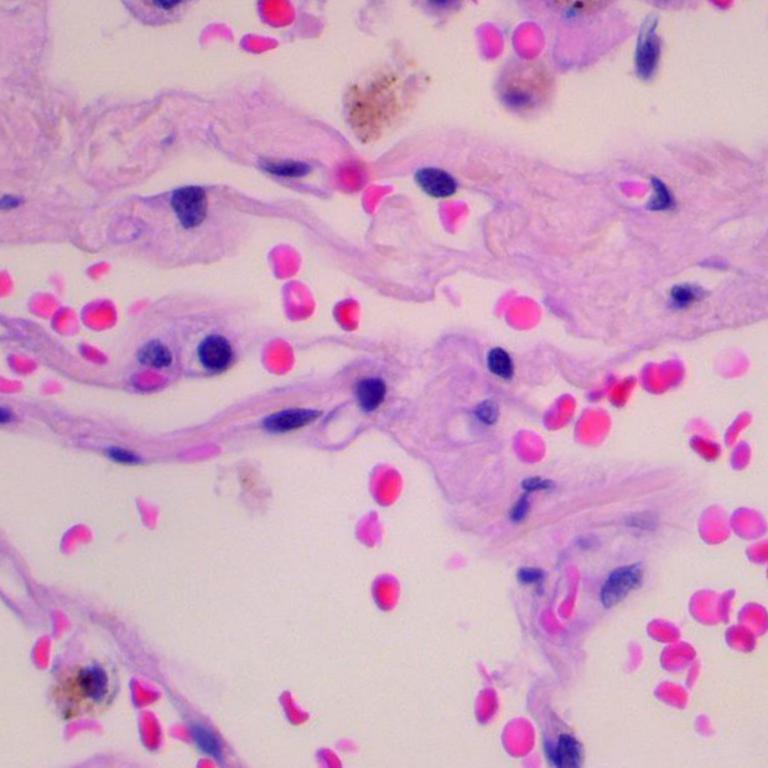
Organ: lung
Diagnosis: benign